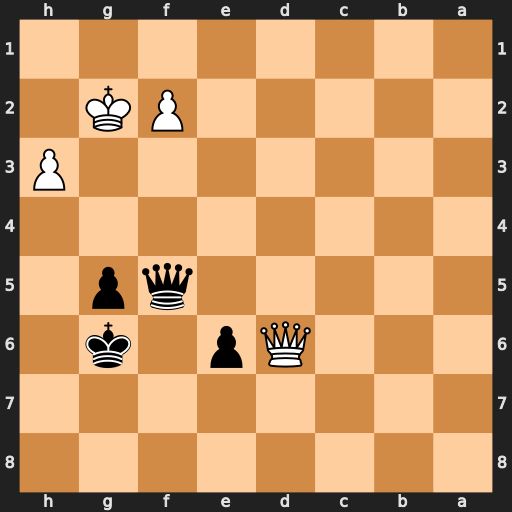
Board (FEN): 8/8/3Qp1k1/5qp1/8/7P/5PK1/8
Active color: b
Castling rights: -
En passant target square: -
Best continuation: Qd5+ Qxd5 exd5 Kf3 Kf5 Ke3 Ke5 Kd3 d4 f3 Kd5